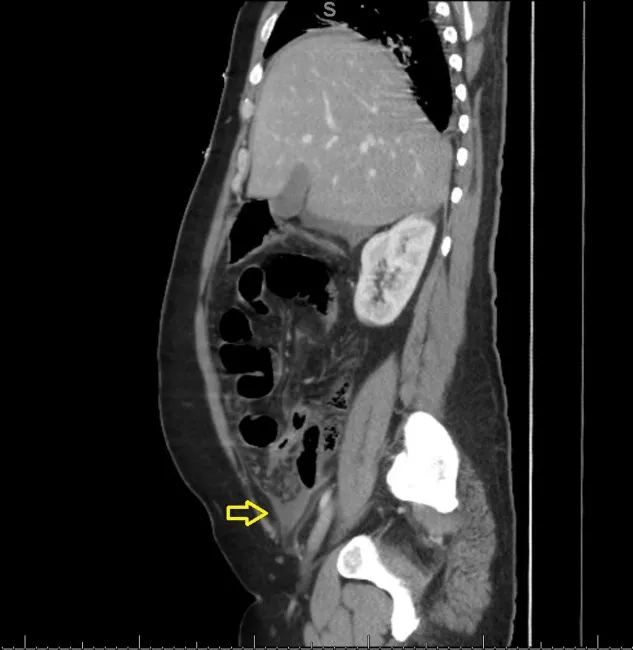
A sagittal view of an abdominal CT scan shows findings of perforated appendicitis. The area of pus collection is labeled with an arrow, and there is no extension of pus collection into the right inguinal canal.
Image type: radiology (ct)